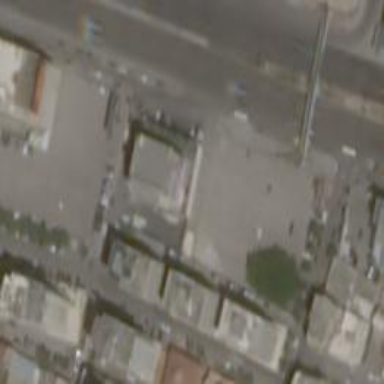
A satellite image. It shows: Parking area with surface.